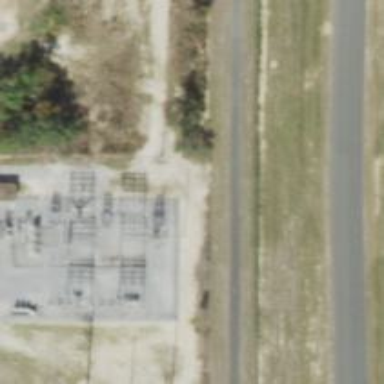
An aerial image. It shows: Substation for switching power equipment surrounded by fence.